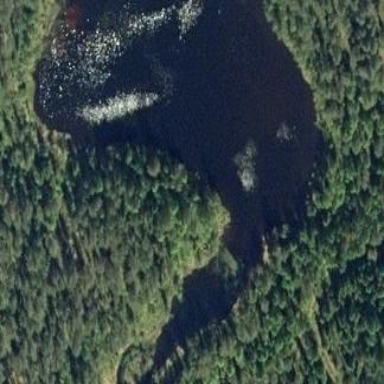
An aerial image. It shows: Lake with natural water.